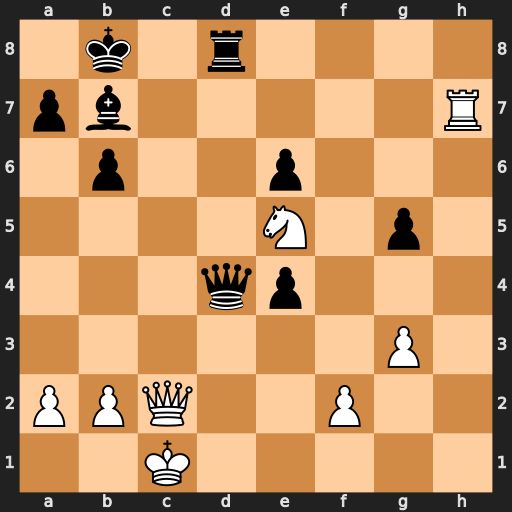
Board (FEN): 1k1r4/pb5R/1p2p3/4N1p1/3qp3/6P1/PPQ2P2/2K5
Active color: w
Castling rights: -
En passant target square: -
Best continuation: Qc7+ Ka8 Qxb7#